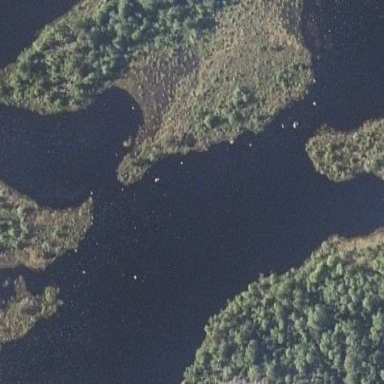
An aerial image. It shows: Beautiful lake surrounded by nature.